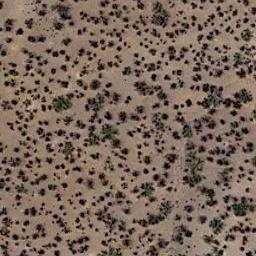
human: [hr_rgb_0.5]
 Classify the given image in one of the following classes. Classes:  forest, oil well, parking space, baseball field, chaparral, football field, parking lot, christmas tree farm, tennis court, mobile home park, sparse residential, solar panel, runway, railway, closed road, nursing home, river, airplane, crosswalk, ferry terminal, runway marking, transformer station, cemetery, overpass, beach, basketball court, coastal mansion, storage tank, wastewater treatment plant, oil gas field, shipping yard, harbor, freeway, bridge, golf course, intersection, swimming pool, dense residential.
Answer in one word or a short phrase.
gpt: chaparral